Field crop: maize
Growth stage: 1
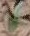
Species: datura